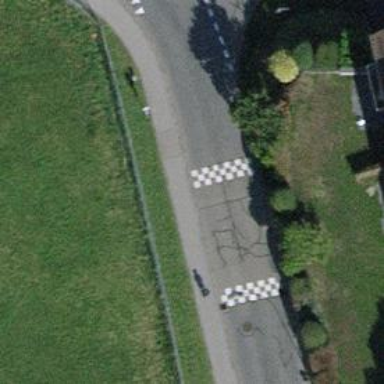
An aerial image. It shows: Traffic calming table.